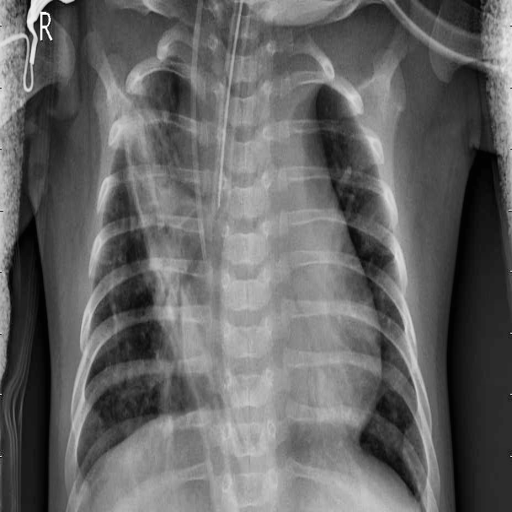
Finding: PNEUMONIA